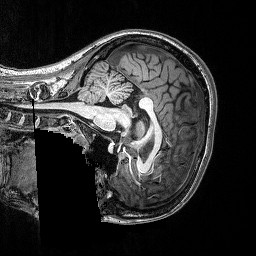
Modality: T1w
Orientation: sagittal
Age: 21
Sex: female
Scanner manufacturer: siemens
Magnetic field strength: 3 T
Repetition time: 2.53 s
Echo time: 0.0033 s